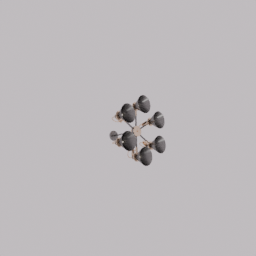
Label: lighting